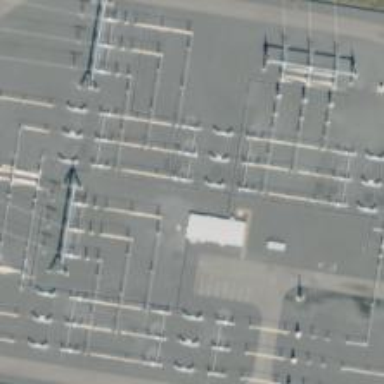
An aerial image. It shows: Transmission level substation.